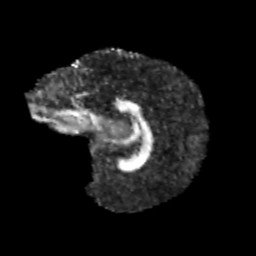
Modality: FA
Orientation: sagittal
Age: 12
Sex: male
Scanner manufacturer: siemens
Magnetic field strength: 3 T
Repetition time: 3.8 s
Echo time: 0.07 s